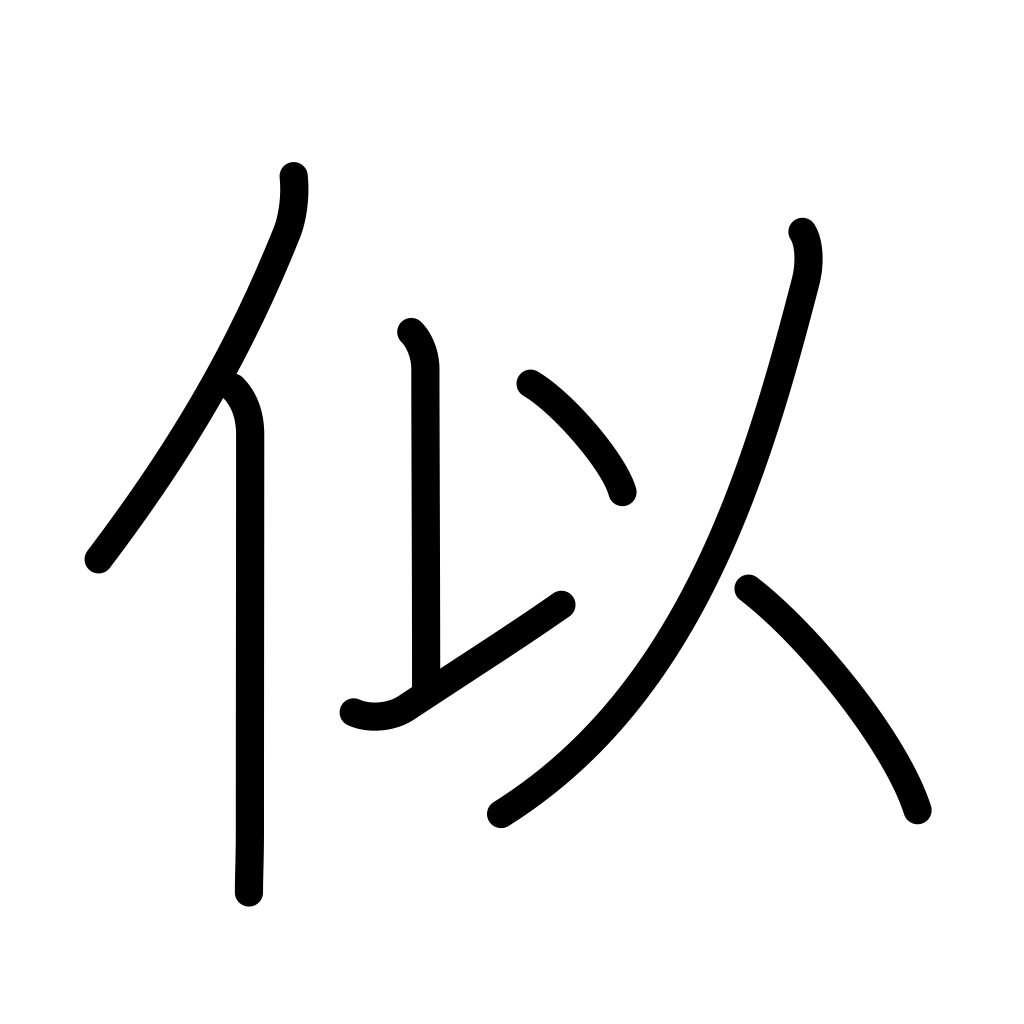
Meaning: becoming, resemble, counterfeit, imitate, suitable